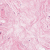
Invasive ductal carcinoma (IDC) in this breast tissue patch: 0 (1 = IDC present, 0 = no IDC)